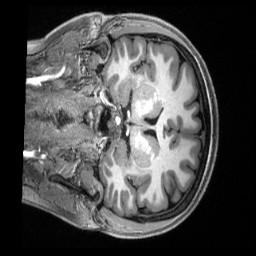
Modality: T1w
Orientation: coronal
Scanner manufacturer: siemens
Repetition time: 2.5 s
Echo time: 0.00231 s